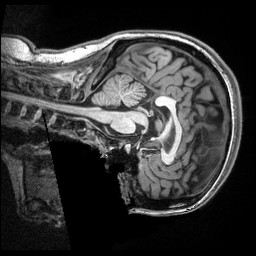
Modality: T1w
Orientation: sagittal
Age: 24
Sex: female